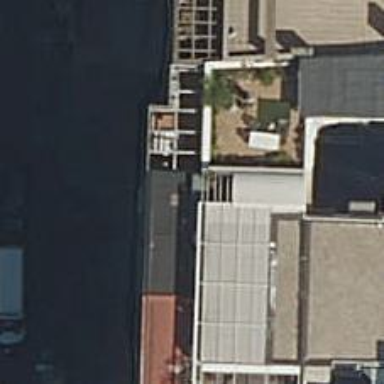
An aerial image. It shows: Car shop.